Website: lowes
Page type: billing-address
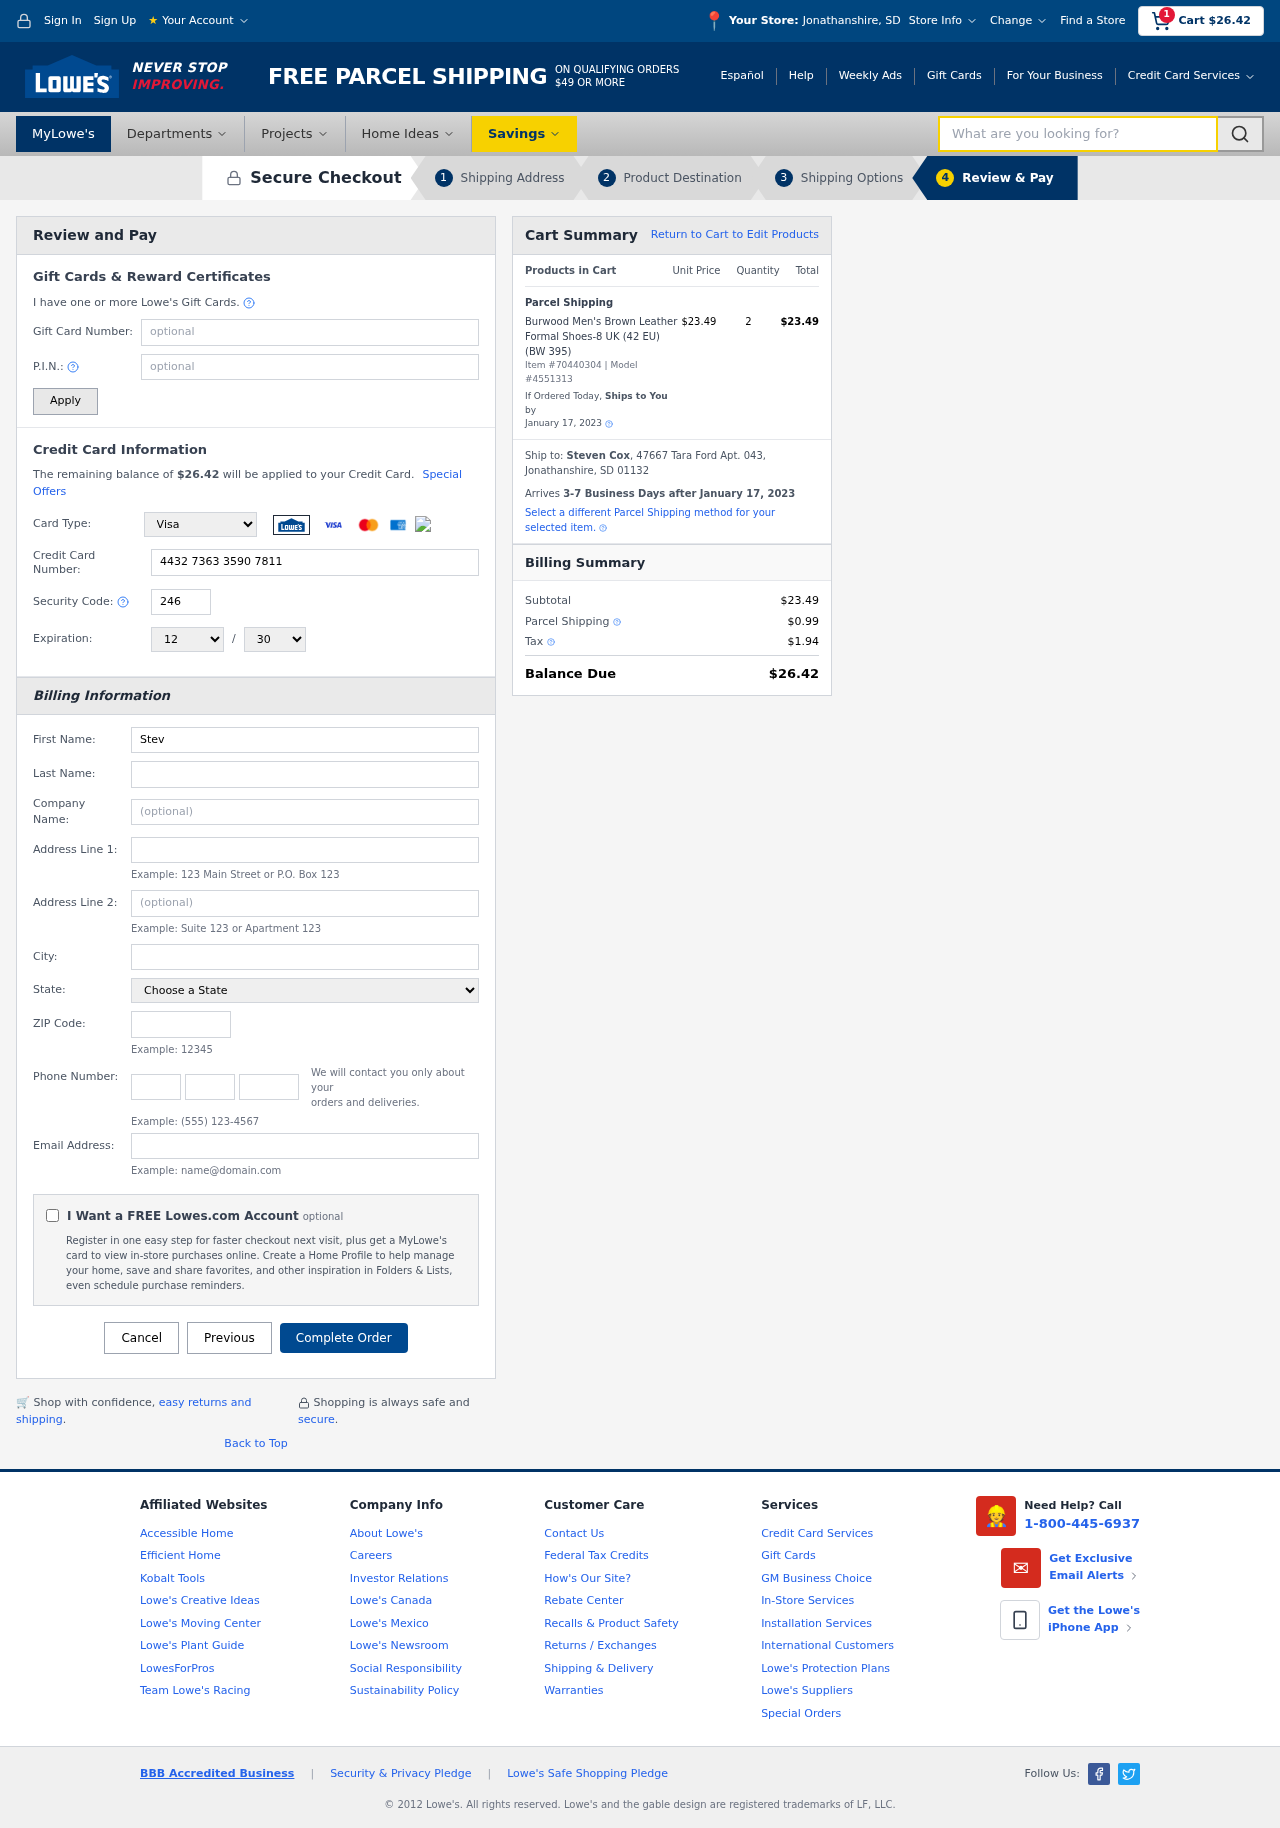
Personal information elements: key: PII_CARD_CVV
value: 246
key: PII_CARD_EXPIRY_MONTH
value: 12
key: PII_CARD_EXPIRY_YEAR
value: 30
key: PII_CARD_NUMBER
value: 4432 7363 3590 7811
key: PII_CARD_TYPE
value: Visa
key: PII_CITY
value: Jonathanshire
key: PII_CITY_STATE
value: Jonathanshire, SD
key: PII_EMAIL
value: scox@hotmail.com
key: PII_FIRSTNAME
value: Steven
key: PII_FULLNAME
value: Steven Cox
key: PII_LASTNAME
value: Cox
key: PII_PHONE_AREA
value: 629
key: PII_PHONE_PREFIX
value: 811
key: PII_PHONE_SUFFIX
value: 2594
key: PII_POSTCODE
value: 01132
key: PII_STATE
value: South Dakota
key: PII_STREET
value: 47667 Tara Ford Apt. 043
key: PII_CITY_STATE_ZIP
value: Jonathanshire, SD 01132
Product elements: key: PRODUCT1_NAME
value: Burwood Men's Brown Leather Formal Shoes-8 UK (42 EU) (BW 395)
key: PRODUCT1_PRICE
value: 23.49
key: PRODUCT1_QUANTITY
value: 2
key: PRODUCT_ITEM_NUMBER
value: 70440304
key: PRODUCT_MODEL_NUMBER
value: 4551313
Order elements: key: ORDER_SUBTOTAL
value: $26.42
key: ORDER_TOTAL
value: $26.42
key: ORDER_SHIPPING_DATE
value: January 17, 2023
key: ORDER_SUBTOTAL
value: $23.49
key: ORDER_DELIVERY_DATE
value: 3-7 Business Days after January 17, 2023
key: ORDER_SHIPPING_DATE2
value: January 17, 2023
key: ORDER_SUBTOTAL2
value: $23.49
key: ORDER_SHIPPING_COST
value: $0.99
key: ORDER_TAX
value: $1.94
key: ORDER_TOTAL2
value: $26.42
Search elements: key: HEADER_SEARCH
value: What are you looking for?